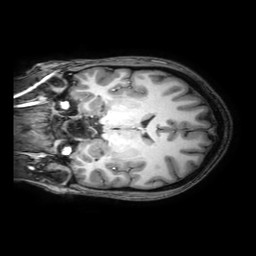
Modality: T1w
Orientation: coronal
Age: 20
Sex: female
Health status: healthy
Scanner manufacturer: philips
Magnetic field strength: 3 T
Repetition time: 0.0079 s
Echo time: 0.0035 s